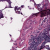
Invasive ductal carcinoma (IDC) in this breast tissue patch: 0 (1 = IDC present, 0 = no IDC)